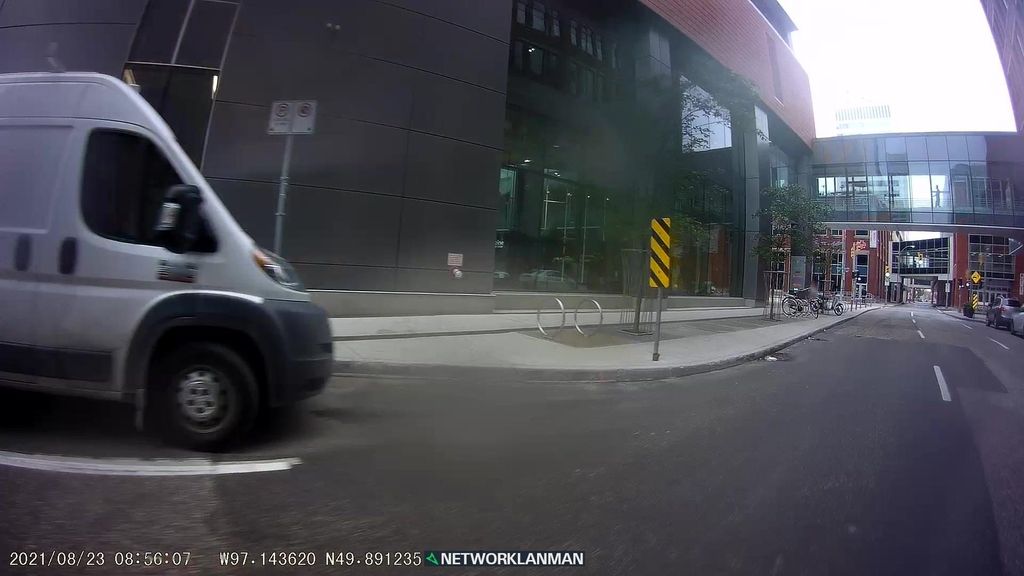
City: winnipeg